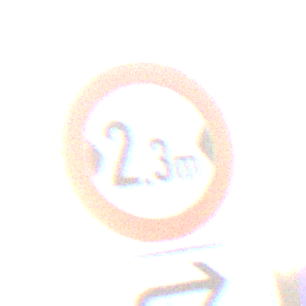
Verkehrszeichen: TatsaechlicheBreite2Komma3
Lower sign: RichtungsangabeDurchPfeile5
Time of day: SunriseSunset
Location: Outdoor (Nature)
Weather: Clear
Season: Winter
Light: Natural